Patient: sex M, age 37
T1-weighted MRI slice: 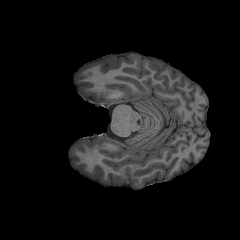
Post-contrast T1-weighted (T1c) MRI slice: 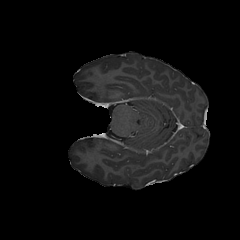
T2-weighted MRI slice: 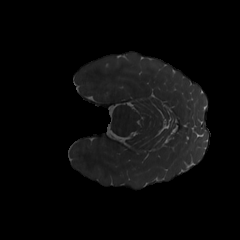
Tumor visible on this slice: no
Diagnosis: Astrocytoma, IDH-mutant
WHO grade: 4